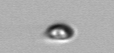
Label: nanoplankton_mix